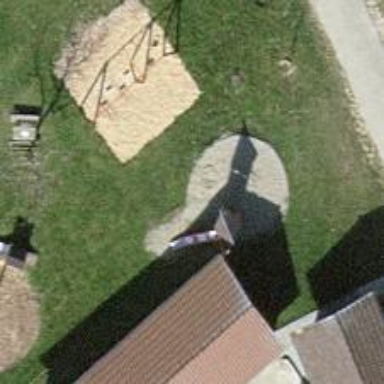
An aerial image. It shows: Playground area for leisure activities on the land.